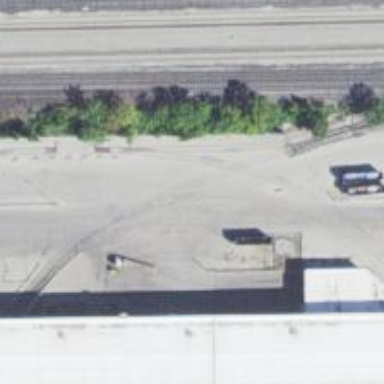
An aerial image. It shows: Railway crossing.